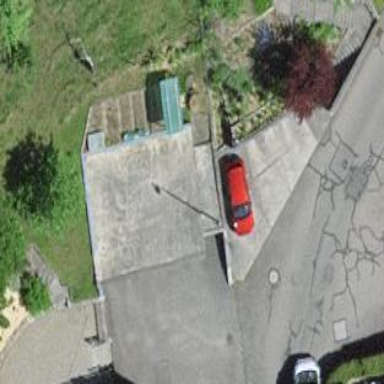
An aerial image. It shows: Garage.